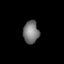
Tissue: lung
Cell type: Epithelial cells
Senescence score: 0.2265
Nuclear area (px): 348
Mean DAPI intensity: 120.58